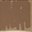
Piece: xx